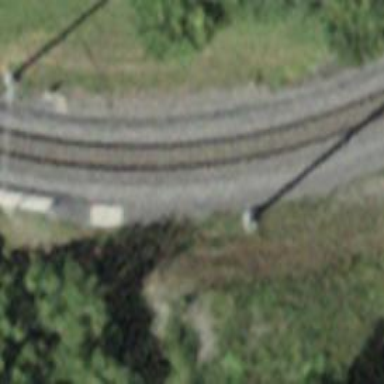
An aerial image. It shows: Narrow gauge railway with electrified contact lines.